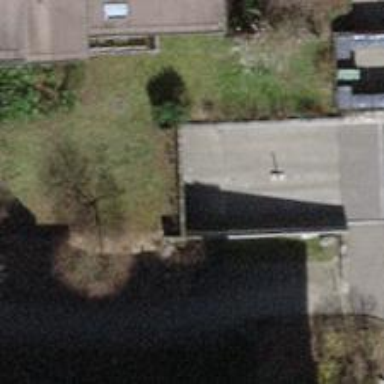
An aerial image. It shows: Driveway.